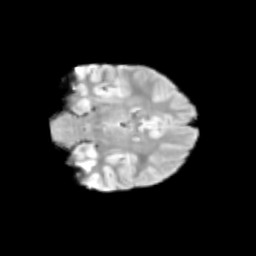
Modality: T2w
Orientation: coronal
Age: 9
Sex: male
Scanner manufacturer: siemens
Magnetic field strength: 3 T
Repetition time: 3.8 s
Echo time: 0.07 s